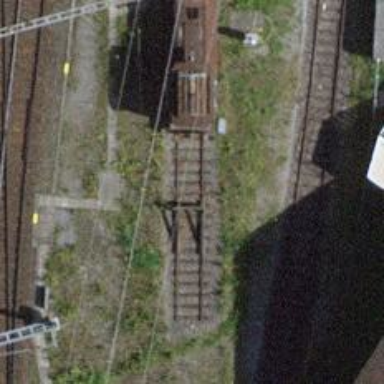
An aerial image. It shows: Railway buffer stop.